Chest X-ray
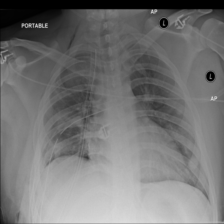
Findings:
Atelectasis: negative
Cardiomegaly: negative
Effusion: negative
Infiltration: negative
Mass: negative
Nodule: positive
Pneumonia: negative
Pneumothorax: negative
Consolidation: negative
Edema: negative
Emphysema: positive
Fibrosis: negative
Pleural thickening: negative
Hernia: negative